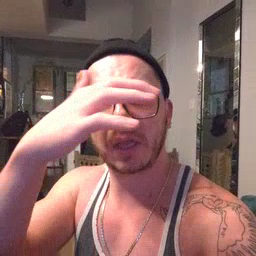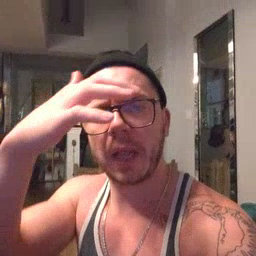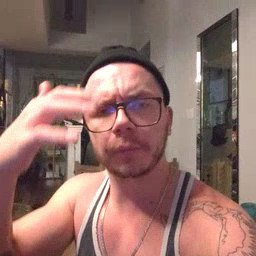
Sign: cloud